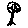
Label: tree